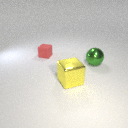
large green metal sphere to the right of large yellow metal cube